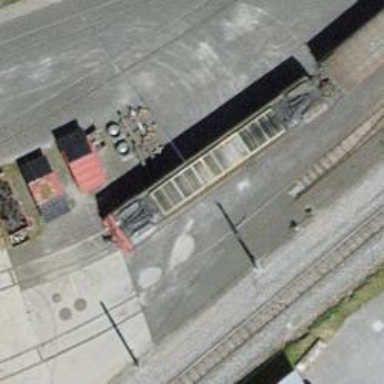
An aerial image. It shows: Narrow-gauge railway yard with electrified tracks featuring contact line.